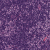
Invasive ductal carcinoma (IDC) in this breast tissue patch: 0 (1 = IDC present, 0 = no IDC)